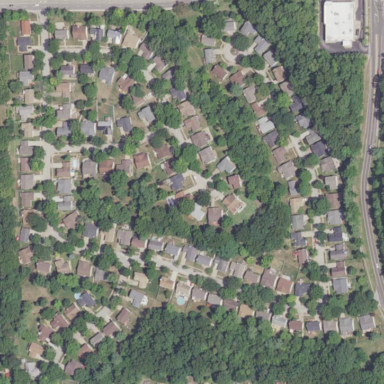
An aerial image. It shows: This residential area consists of single-family homes.